Field crop: maize
Growth stage: 2
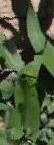
Species: maize